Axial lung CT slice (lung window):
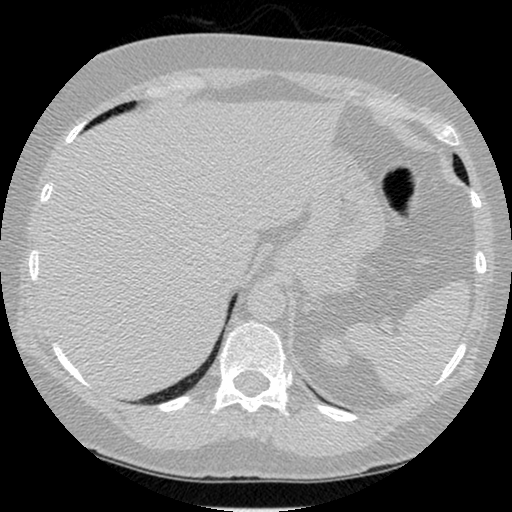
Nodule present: no